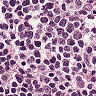
Metastatic tissue present: no